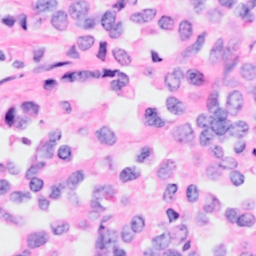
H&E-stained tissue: Breast